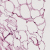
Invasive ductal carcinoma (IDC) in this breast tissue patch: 0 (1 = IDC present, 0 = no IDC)